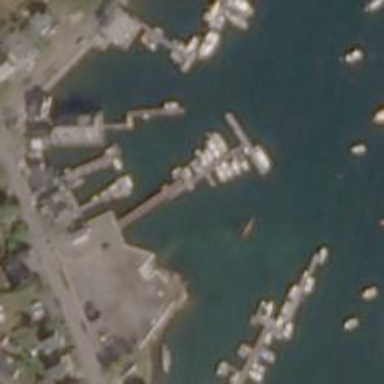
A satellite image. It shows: Man-made pier.